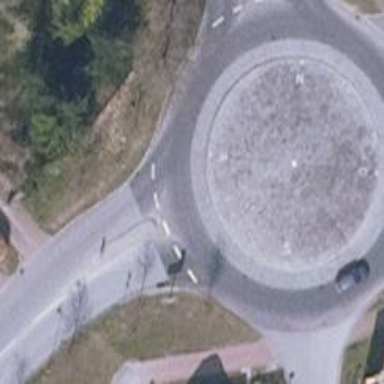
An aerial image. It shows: Asphalt road that is secondary route leading to roundabout.